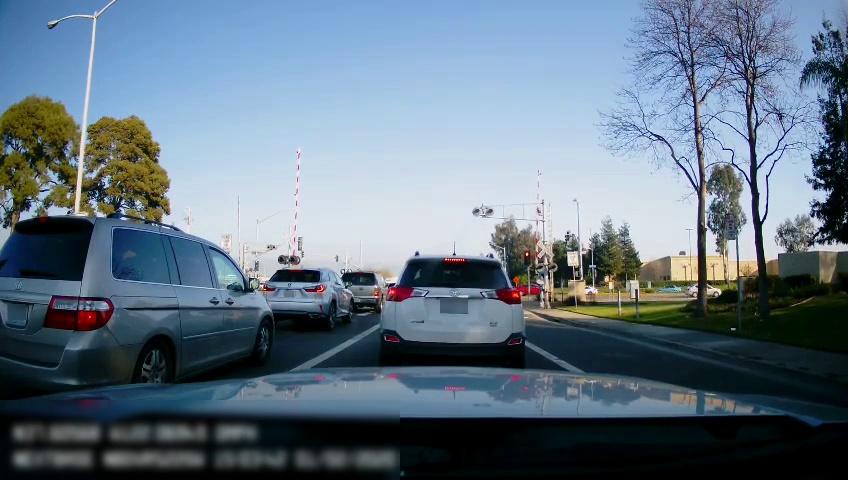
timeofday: Day
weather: Sunny
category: Drivable Space
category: Drivable Space
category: Vehicles | Car
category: Vehicles | Car
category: Vehicles | Car
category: Vehicles | SUV
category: Vehicles | SUV
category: Vehicles | Van
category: Vehicles | SUV
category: Lanes | Current Lane
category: Lanes | Current Lane
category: Traffic | Signs
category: Traffic | Lights
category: Traffic | Lights
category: Traffic | Lights
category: Traffic | Lights
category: Traffic | Signs
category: Traffic | Lights
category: Traffic | Signs